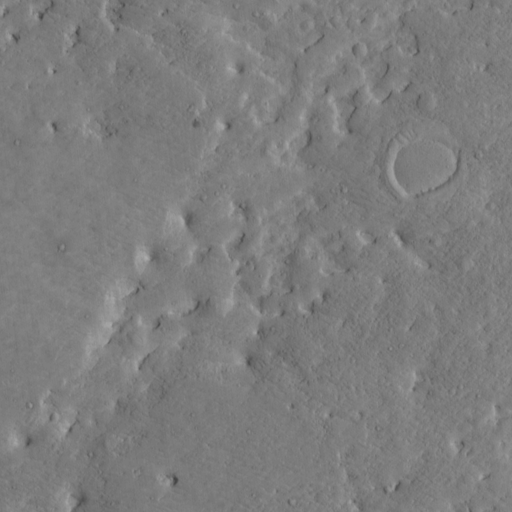
Classes present: Background